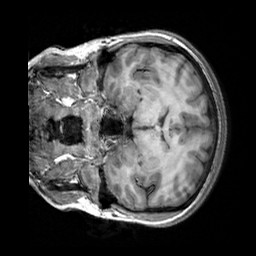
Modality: T1w
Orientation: coronal
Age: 27
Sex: female
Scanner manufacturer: siemens
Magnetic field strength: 3 T
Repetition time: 2.3 s
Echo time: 0.00303 s